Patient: sex M, age 50
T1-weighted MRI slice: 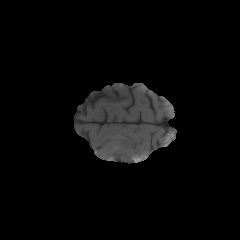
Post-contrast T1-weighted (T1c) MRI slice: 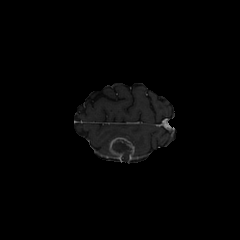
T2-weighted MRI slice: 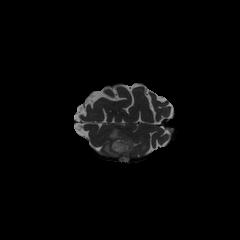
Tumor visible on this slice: yes
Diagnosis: Glioblastoma, IDH-wildtype
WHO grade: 4